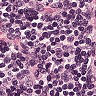
Metastatic tissue present: no